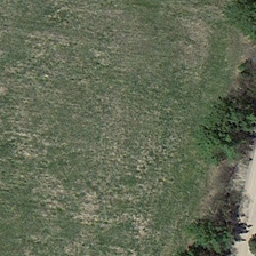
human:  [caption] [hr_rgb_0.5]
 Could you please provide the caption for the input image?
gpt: There is a large ranch beside the road.

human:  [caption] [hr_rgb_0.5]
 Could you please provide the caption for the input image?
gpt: There was a big pasture next to the road.

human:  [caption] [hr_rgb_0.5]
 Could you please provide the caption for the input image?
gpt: near the road was a large pasture area.

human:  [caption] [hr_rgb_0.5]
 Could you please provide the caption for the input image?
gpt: Next to the road is a large ranch.

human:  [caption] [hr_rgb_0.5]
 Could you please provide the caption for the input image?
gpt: There was a big pasture next to the road.